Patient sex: M
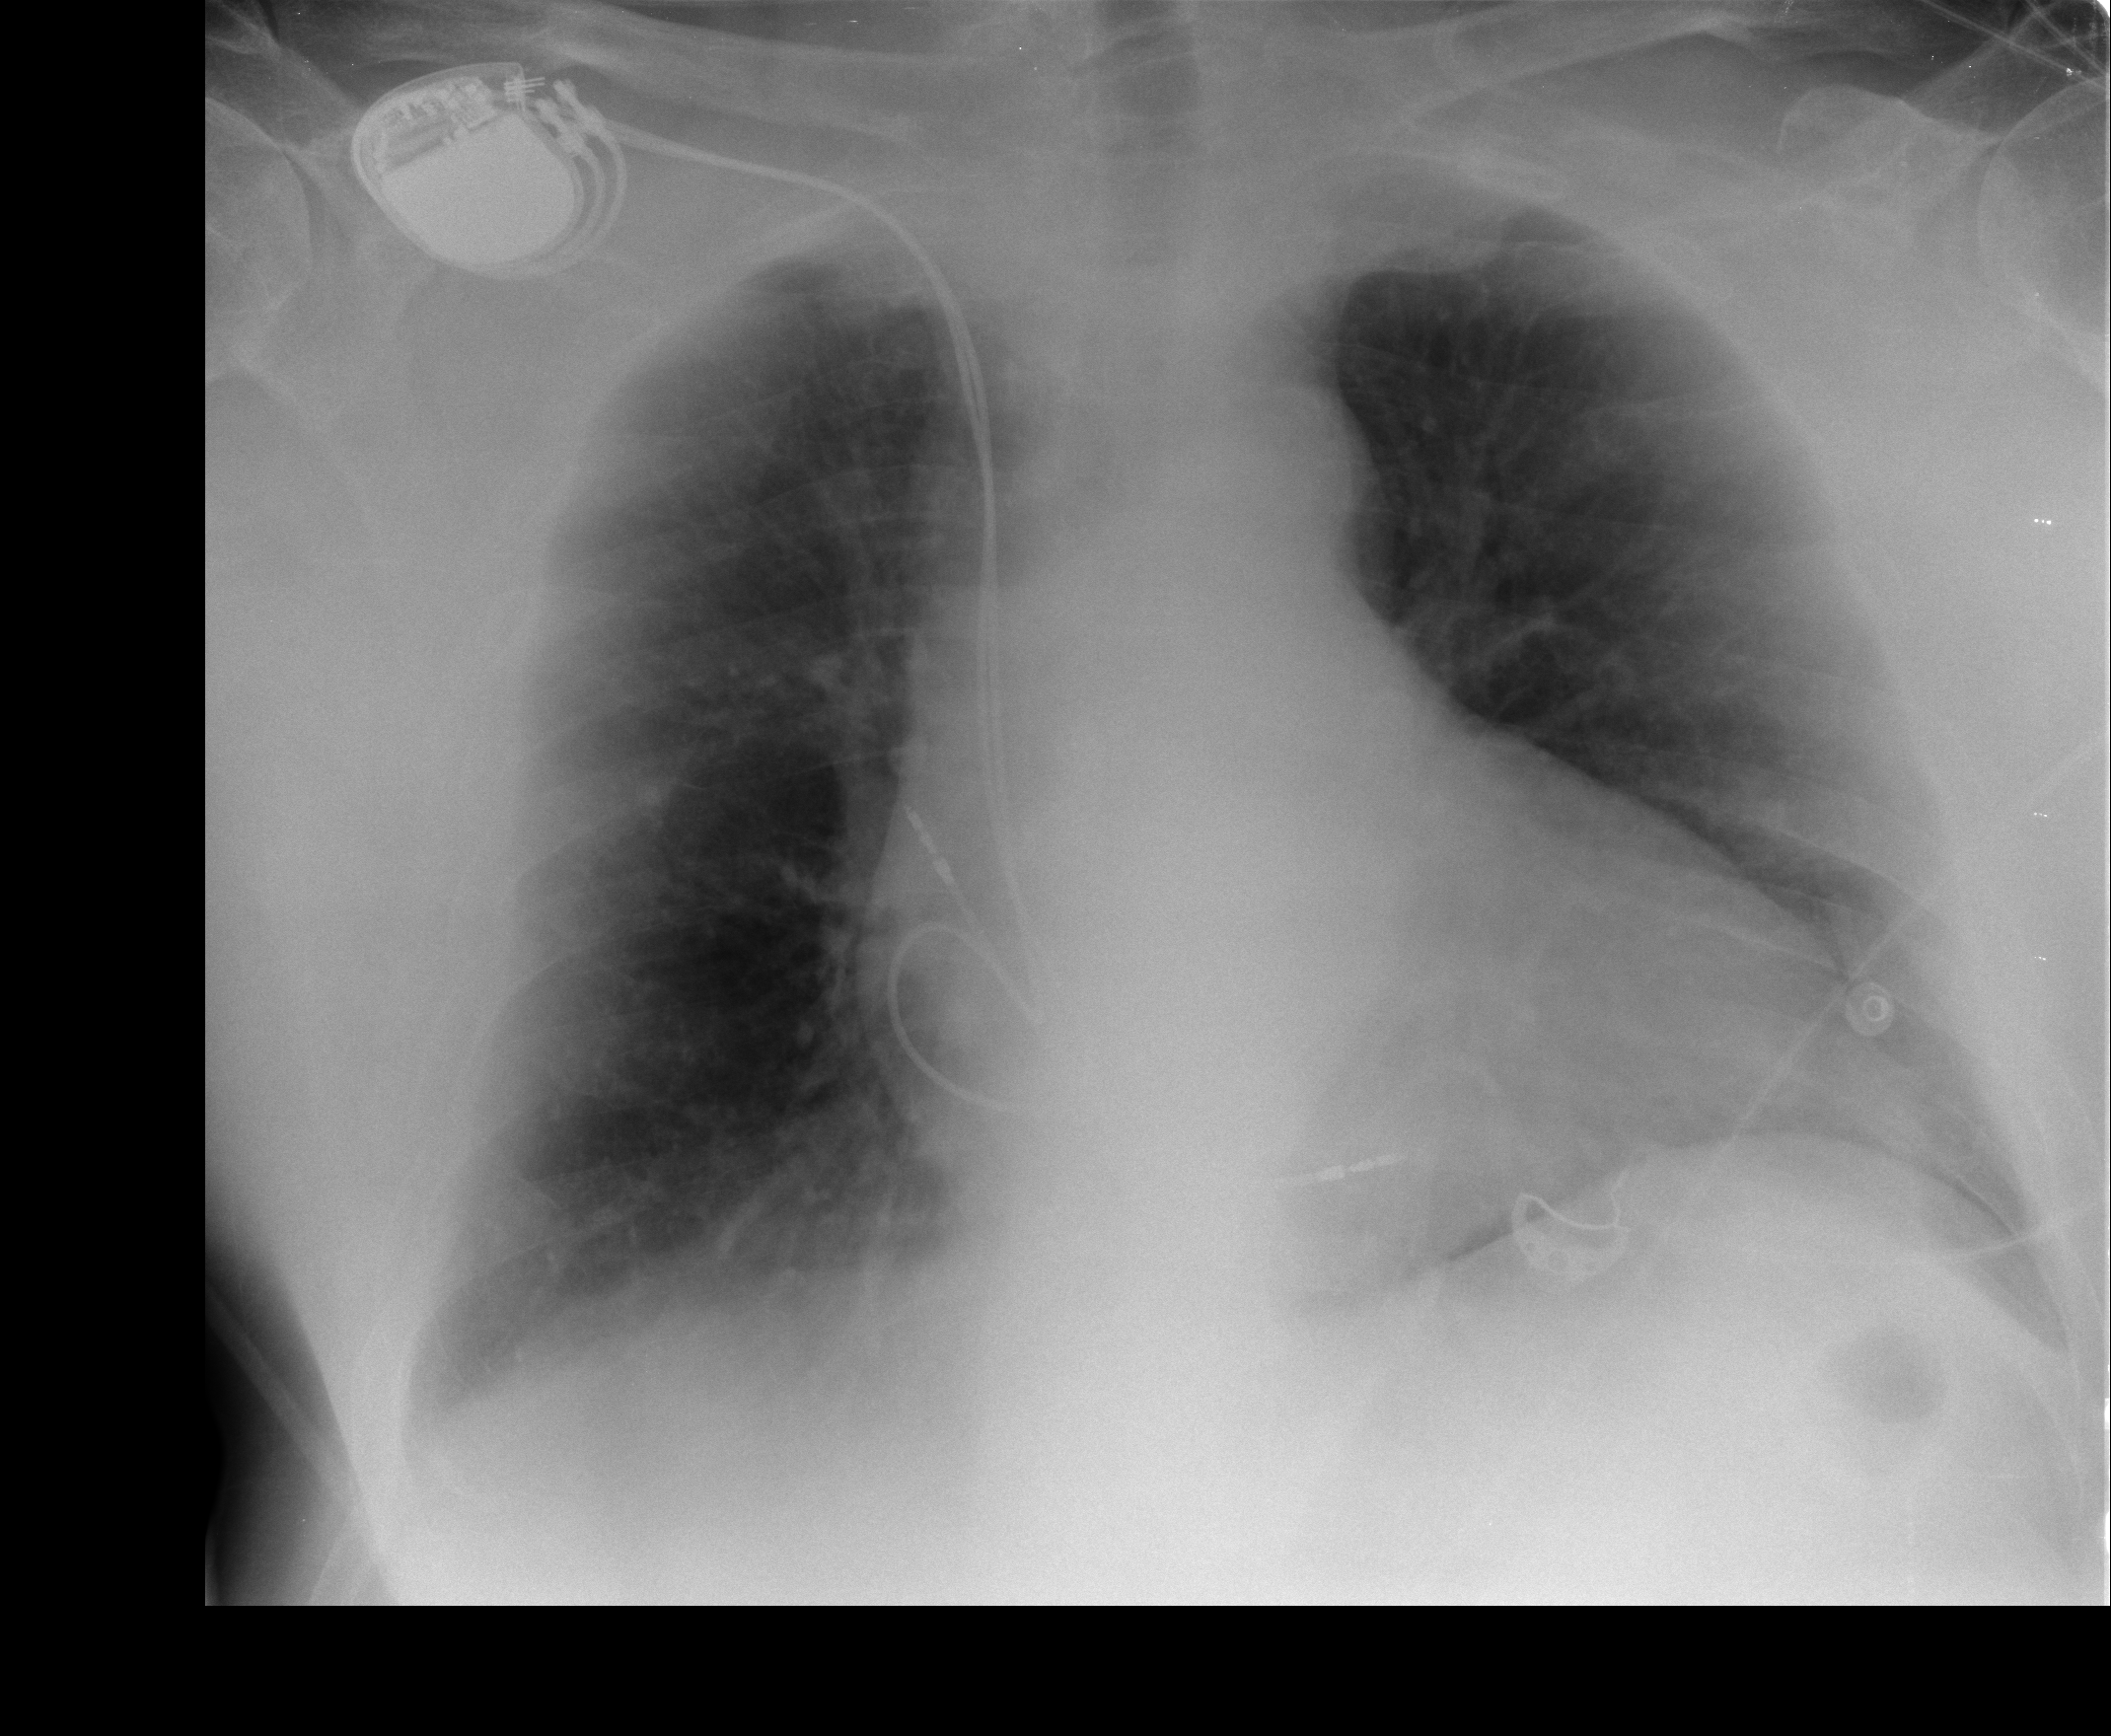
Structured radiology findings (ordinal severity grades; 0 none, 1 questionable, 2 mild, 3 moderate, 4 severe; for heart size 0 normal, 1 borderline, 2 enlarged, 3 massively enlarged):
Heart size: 2
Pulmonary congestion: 0
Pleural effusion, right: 1
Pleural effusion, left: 0
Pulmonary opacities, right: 0
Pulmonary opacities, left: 0
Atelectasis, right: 0
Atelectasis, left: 0